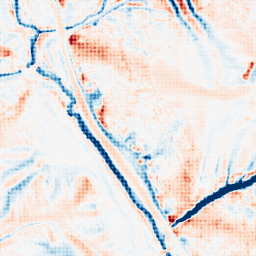
Category: edge_preserving
Decomposition family: median
Decomposition parameters: size: 21
Upsampling method: sinc_hamming
Upsampling parameters: scale: 8
kernel_size: 8
Upsampling scale: 8